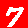
Digit: 7